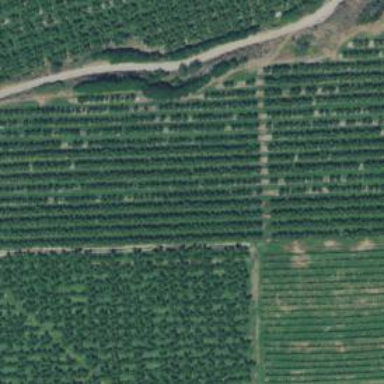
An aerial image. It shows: Orchard.